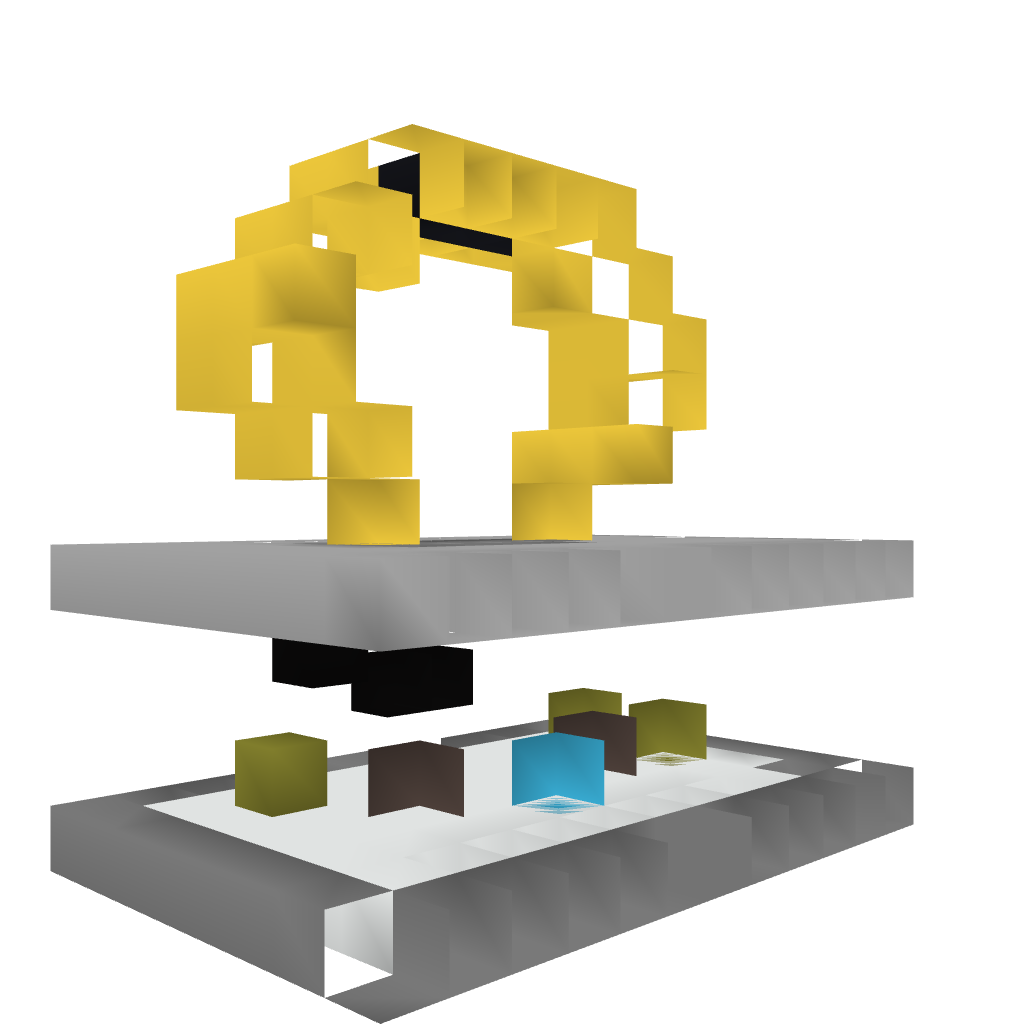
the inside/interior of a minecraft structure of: First Server Bank